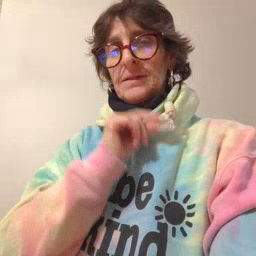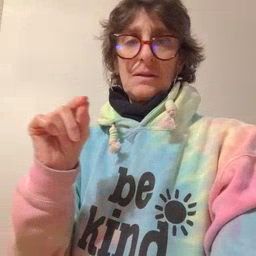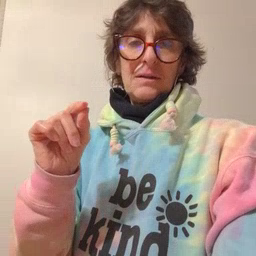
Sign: pencil